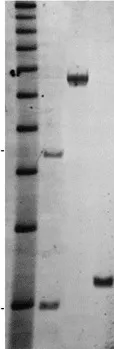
CGG repeat size and methylation status were determined by a combination of Southern blots.
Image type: pathology (methylene_blue)